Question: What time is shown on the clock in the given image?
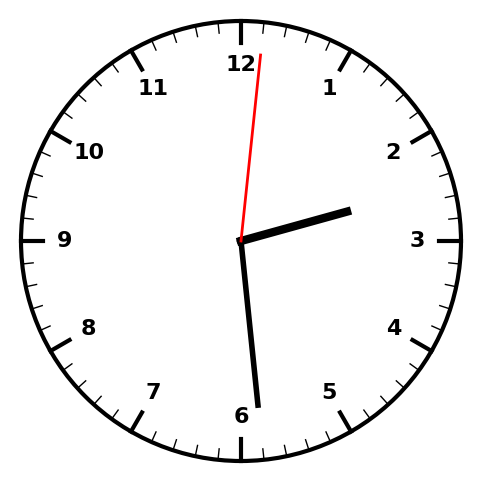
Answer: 02:29:01